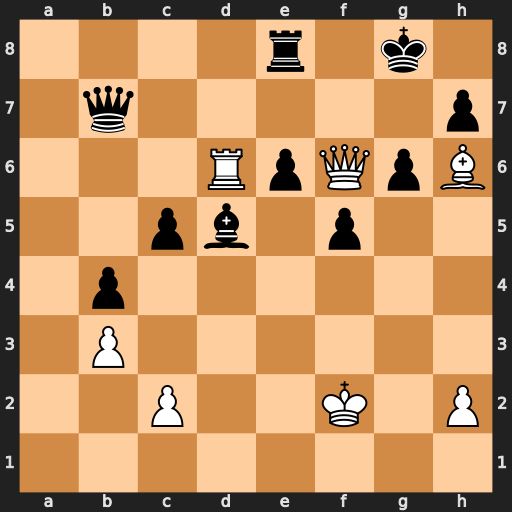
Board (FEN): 4r1k1/1q5p/3RpQpB/2pb1p2/1p6/1P6/2P2K1P/8
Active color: w
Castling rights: -
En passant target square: -
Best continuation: Rd8 Rxd8 Qxd8+ Kf7 Qf8#